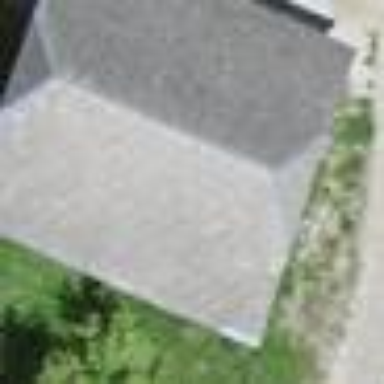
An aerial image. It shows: Barn.